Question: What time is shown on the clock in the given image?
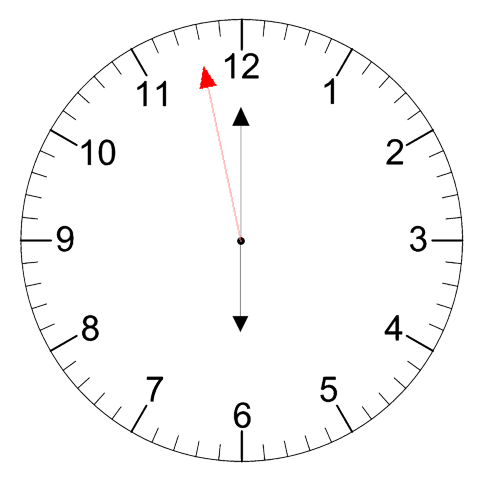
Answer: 05:59:58